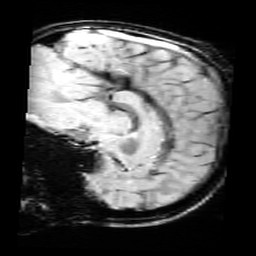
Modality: SWI
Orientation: sagittal
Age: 10
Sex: female
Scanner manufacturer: siemens
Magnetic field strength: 3 T
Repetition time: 0.027 s
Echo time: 0.02 s